Field crop: maize
Growth stage: 2
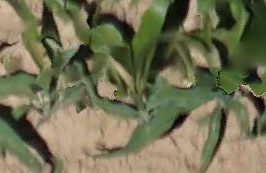
Species: maize